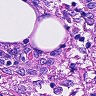
Metastatic tissue present: no